【题型】选择题　【知识点】平面几何　【难度】hard
“奔驰定理”因其几何表示酷似奔驰的标志得来，是平面向量中一个非常优美的结论。奔驰定理与三角形四心（重心、内心、外心、垂心）有着神秘的关联。它的具体内容是：已知 \(M\) 是 \(\triangle ABC\) 内一点，\(\triangle BMC,\triangle AMC,\triangle AMB\) 的面积分别为 \(S_A,S_B,S_C\)，且 \(S_A\cdot\overrightarrow{MA}+S_B\cdot\overrightarrow{MB}+S_C\cdot\overrightarrow{MC}=\vec{0}\)。以下命题错误的是（ ）

A. 若 \(S_A:S_B:S_C=1:1:1\)，则 \(M\) 为 \(\triangle ABC\) 的重心

B. 若 \(M\) 为 \(\triangle ABC\) 的内心，则 \(BC\cdot\overrightarrow{MA}+AC\cdot\overrightarrow{MB}+AB\cdot\overrightarrow{MC}=\vec{0}\)

C. 若 \(\angle BAC=45^\circ,\angle ABC=60^\circ\)，\(M\) 为 \(\triangle ABC\) 的外心，则 \(S_A:S_B:S_C=\sqrt{3}:2:1\)

D. 若 \(M\) 为 \(\triangle ABC\) 的垂心，\(3\overrightarrow{MA}+4\overrightarrow{MB}+5\overrightarrow{MC}=\vec{0}\)，则 \(\cos\angle AMB=-\frac{\sqrt{6}}{6}\)
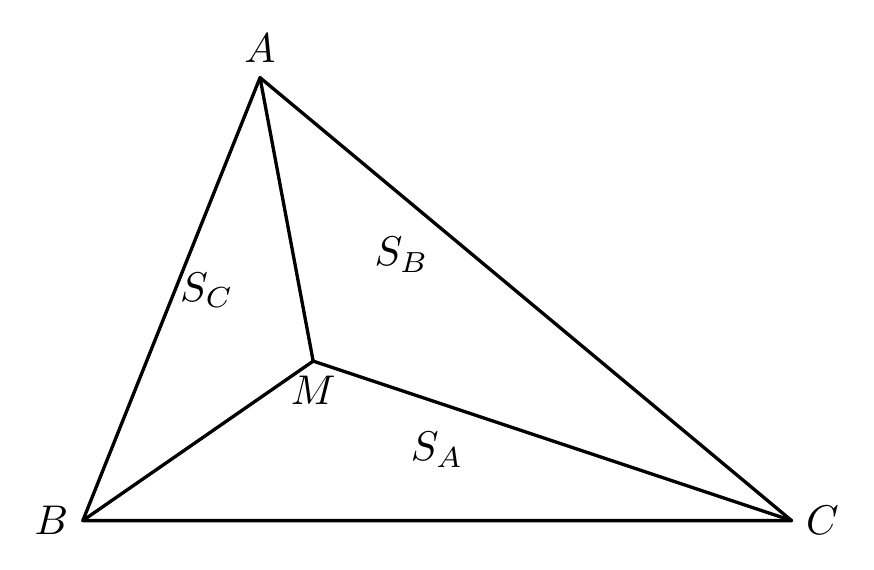
【解答】
\textbf{【答案】} \(\boldsymbol{C}\)

\noindent
\textbf{【分析】} 取 \(BC\) 的中点 \(D\)，连接 \(MD,AM\)，结合奔驰定理可得到 \(2\overrightarrow{MD}=-\overrightarrow{MA}\)，进而即可判断 A；设内切圆半径为 \(r\)，从而可用 \(r\) 表示出 \(S_A,S_B,S_C\)，再结合奔驰定理即可判断 B；设 \(\triangle ABC\) 的外接圆半径为 \(R\)，由圆心角和圆周角的关系可得 \(\angle BMC=90^\circ,\angle AMC=120^\circ,\angle AMB=150^\circ\)，从而可用 \(R\) 表示出 \(S_A,S_B,S_C\)，进而即可判断 C；延长 \(AM\) 交 \(BC\) 于点 \(D\)，延长 \(BO\) 交 \(AC\) 于点 \(F\)，延长 \(CO\) 交 \(AB\) 于点 \(E\)，根据题意结合奔驰定理可得到 \(\frac{S_{\triangle ABC}}{S_A}=4\)，\(\frac{S_{\triangle ABC}}{S_B}=3\)，从而可设 \(MD=x,MF=y\)，则 \(AM=3x,BM=2y\)，所以 \(\cos\angle BMD=\frac{x}{2y}=\cos\angle AMF=\frac{y}{3x}\)，进而即可求 \(\cos\angle BMD\)，从而即可判断 D。

\noindent
\textbf{【详解】} 对于 A：取 \(BC\) 的中点 \(D\)，连接 \(MD,AM\)，

由 \(S_A:S_B:S_C=1:1:1\)，则 \(\overrightarrow{MA}+\overrightarrow{MB}+\overrightarrow{MC}=\vec{0}\)，
所以 \(2\overrightarrow{MD}=\overrightarrow{MB}+\overrightarrow{MC}=-\overrightarrow{MA}\)，
所以 \(A\)，\(M\)，\(D\) 三点共线，且 \(\overrightarrow{AM}=\frac{2}{3}\overrightarrow{AD}\)，
设 \(E\)，\(F\) 分别为 \(AB\)，\(AC\) 的中点，同理可得 \(\overrightarrow{CM}=\frac{2}{3}\overrightarrow{CE}\)，\(\overrightarrow{BM}=\frac{2}{3}\overrightarrow{BF}\)，所以 \(M\) 为 \(\triangle ABC\) 的重心，故 A 正确；

对于 B：由 \(M\) 为 \(\triangle ABC\) 的内心，则可设内切圆半径为 \(r\)，

则有 \(S_A=\frac{1}{2}BC\cdot r,S_B=\frac{1}{2}AC\cdot r,S_C=\frac{1}{2}AB\cdot r\)，
所以 \(\frac{1}{2}r\cdot BC\cdot\overrightarrow{MA}+\frac{1}{2}r\cdot AC\cdot\overrightarrow{MB}+\frac{1}{2}r\cdot AB\cdot\overrightarrow{MC}=\vec{0}\)，
即 \(BC\cdot\overrightarrow{MA}+AC\cdot\overrightarrow{MB}+AB\cdot\overrightarrow{MC}=\vec{0}\)，故 B 正确；

对于 C：由 \(M\) 为 \(\triangle ABC\) 的外心，则可设 \(\triangle ABC\) 的外接圆半径为 \(R\)，
又 \(\angle BAC=45^\circ,\angle ABC=60^\circ\)，
则有 \(\angle BMC=2\angle BAC=90^\circ,\angle AMC=2\angle ABC=120^\circ,\angle AMB=2\angle ACB=150^\circ\)，
所以 \(S_A=\frac{1}{2}R^2\cdot\sin\angle BMC=\frac{1}{2}R^2\cdot\sin90^\circ=\frac{1}{2}R^2\)，
\(S_B=\frac{1}{2}R^2\cdot\sin\angle AMC=\frac{1}{2}R^2\cdot\sin120^\circ=\frac{\sqrt{3}}{4}R^2\)，
\(S_C=\frac{1}{2}R^2\cdot\sin\angle AMB=\frac{1}{2}R^2\cdot\sin150^\circ=\frac{1}{4}R^2\)，
所以 \(S_A:S_B:S_C=2:\sqrt{3}:1\)，故 C 错误；

对于 D：如图，延长 \(AM\) 交 \(BC\) 于点 \(D\)，延长 \(BO\) 交 \(AC\) 于点 \(F\)，延长 \(CO\) 交 \(AB\) 于点 \(E\)，

由 \(M\) 为 \(\triangle ABC\) 的垂心，\(3\overrightarrow{MA}+4\overrightarrow{MB}+5\overrightarrow{MC}=\vec{0}\)，则 \(S_A:S_B:S_C=3:4:5\)，
又 \(S_{\triangle ABC}=S_A+S_B+S_C\)，则 \(\frac{S_{\triangle ABC}}{S_A}=4\)，\(\frac{S_{\triangle ABC}}{S_B}=3\)，
设 \(MD=x,MF=y\)，则 \(AM=3x,BM=2y\)，
所以 \(\cos\angle BMD=\frac{x}{2y}=\cos\angle AMF=\frac{y}{3x}\)，即 \(3x^2=2y^2\)，\(\frac{x}{y}=\frac{\sqrt{6}}{3}\)
所以 \(\cos\angle BMD=\frac{\sqrt{6}}{6}\)，所以 \(\cos\angle AMB=\cos(\pi-\angle BMD)=-\frac{\sqrt{6}}{6}\)，故 D 正确。

故选：\(\boldsymbol{C}\)。

\noindent
\textbf{【点睛】} 关键点睛：解答 D 选项的关键是通过做辅助线（延长 \(AM\) 交 \(BC\) 于点 \(D\)，延长 \(BO\) 交 \(AC\) 于点 \(F\)，延长 \(CO\) 交 \(AB\) 于点 \(E\)），根据题意，结合奔驰定理得到 \(\frac{S_{\triangle ABC}}{S_A}=4\)，\(\frac{S_{\triangle ABC}}{S_B}=3\)，从而可设 \(MD=x,MF=y\)，则 \(AM=3x,BM=2y\)，由 \(\cos\angle BMD=\frac{x}{2y}=\cos\angle AMF=\frac{y}{3x}\)，得 \(3x^2=2y^2\)，进而即可求 \(\cos\angle BMD\)。
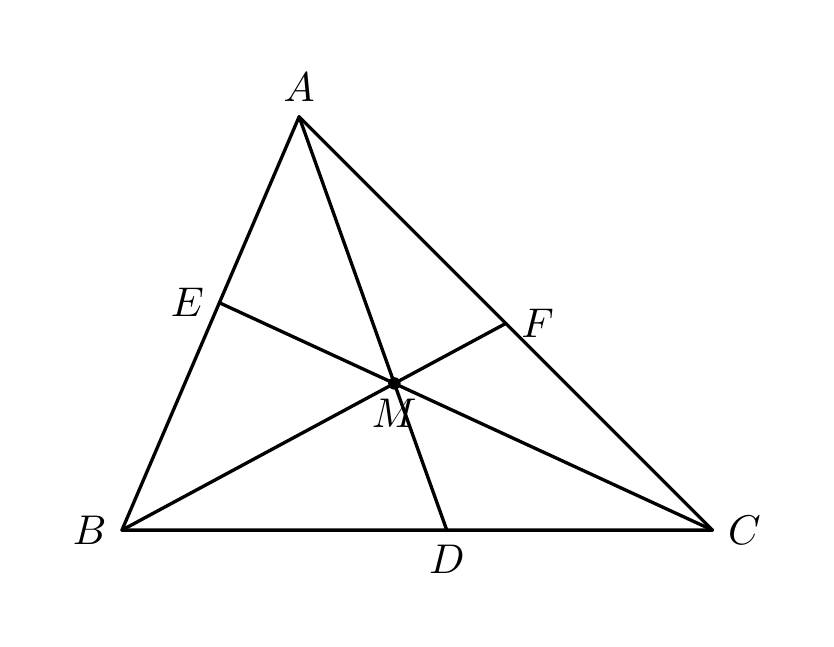
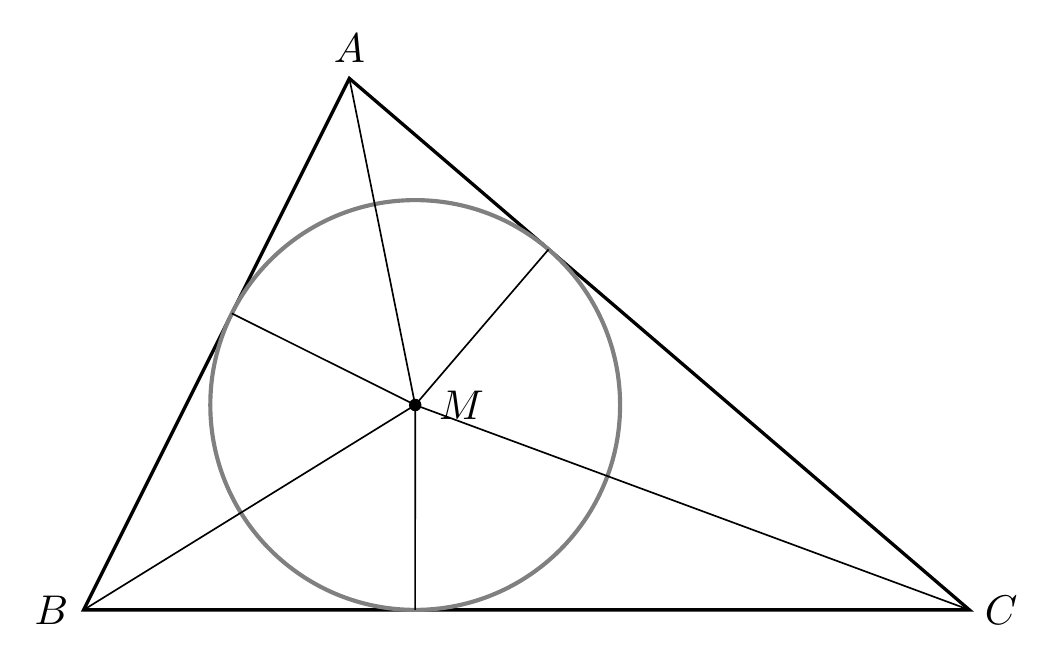
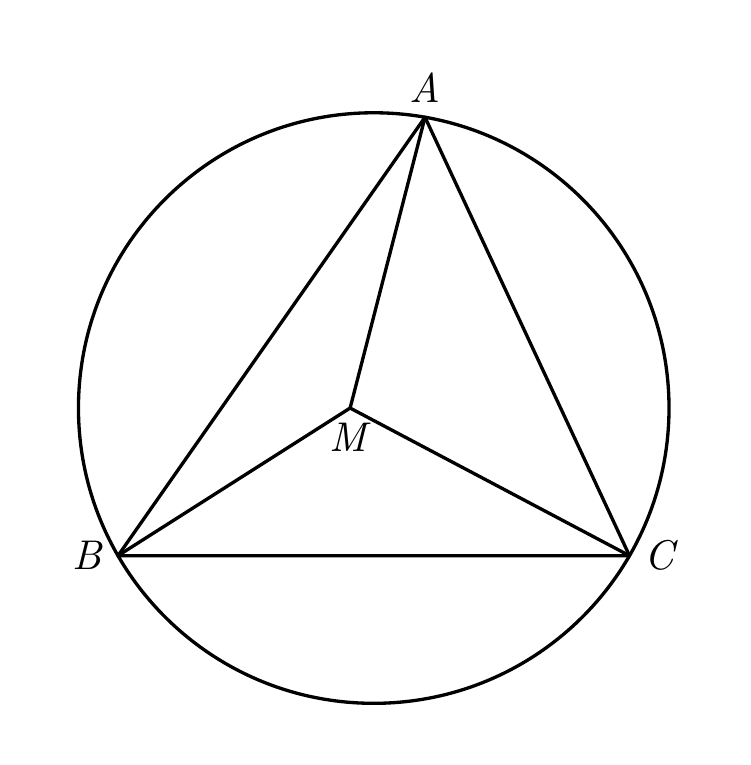
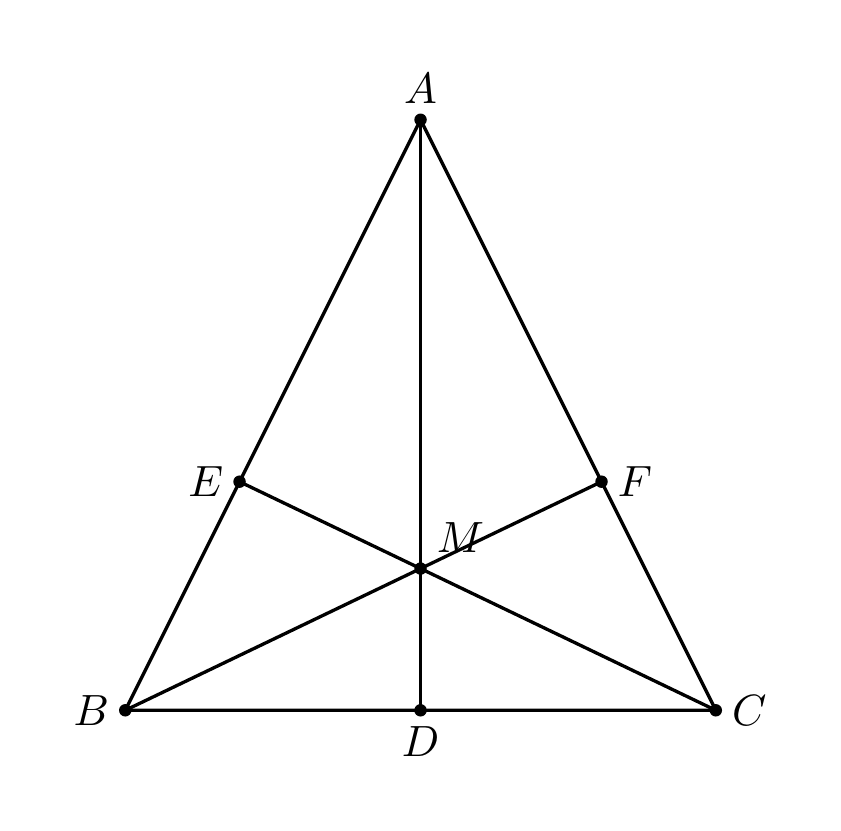